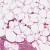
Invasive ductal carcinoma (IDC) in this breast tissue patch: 1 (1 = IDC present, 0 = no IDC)